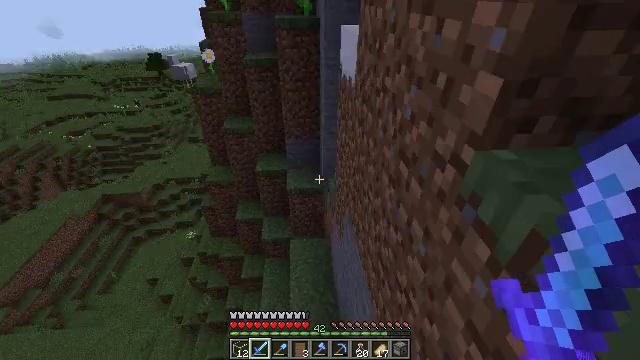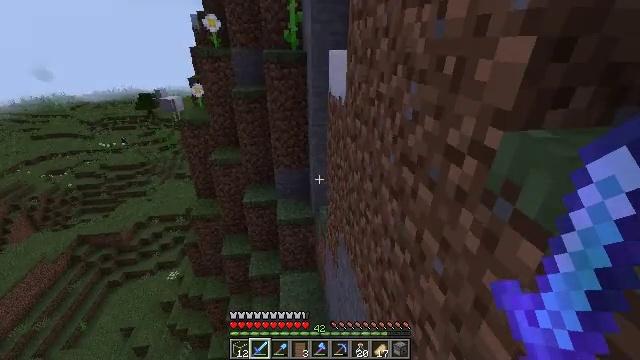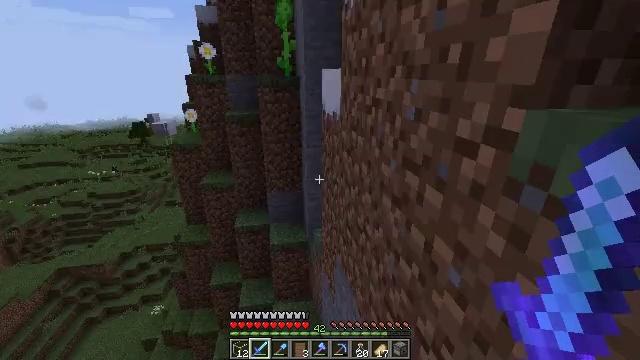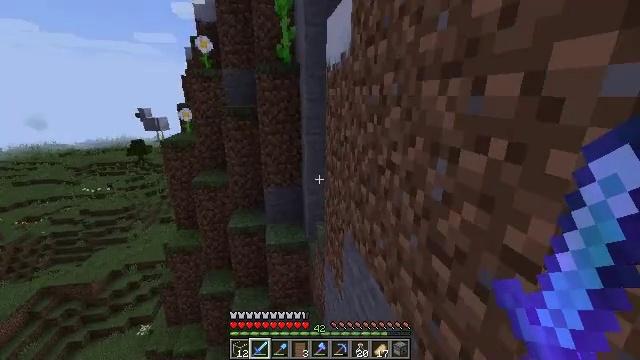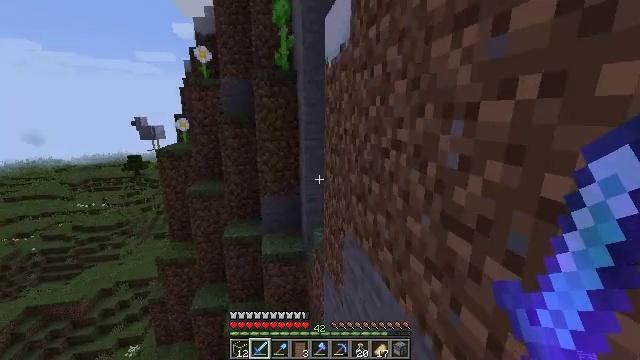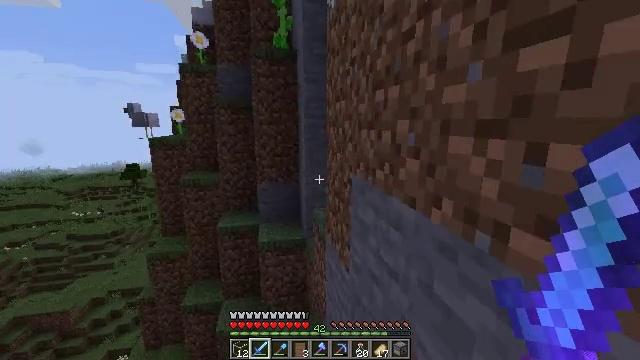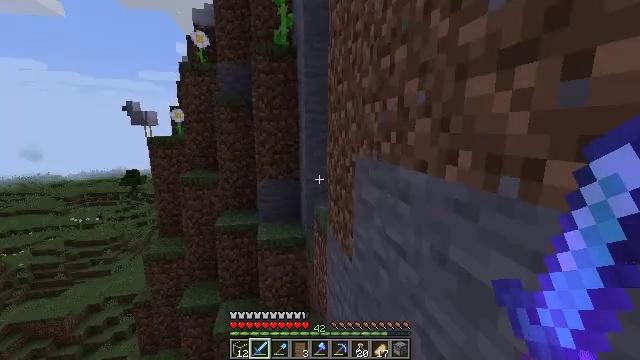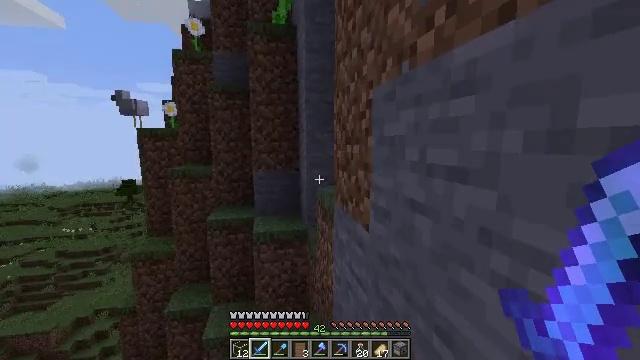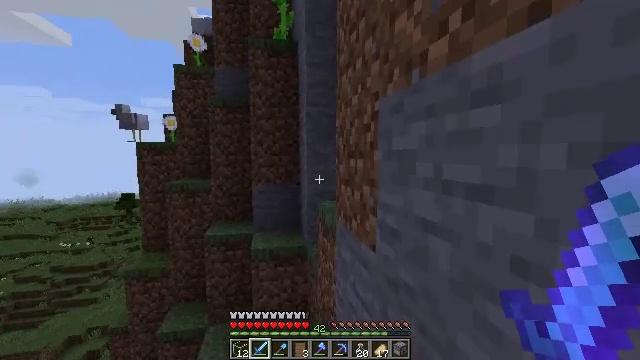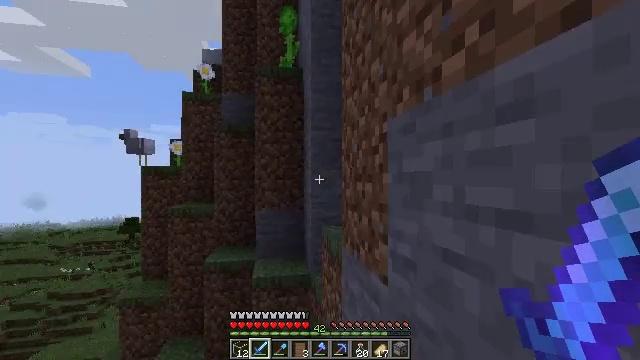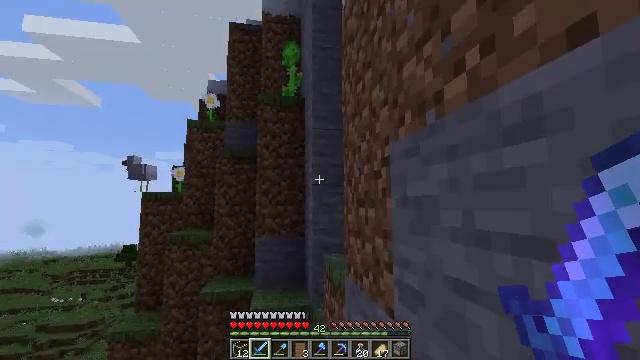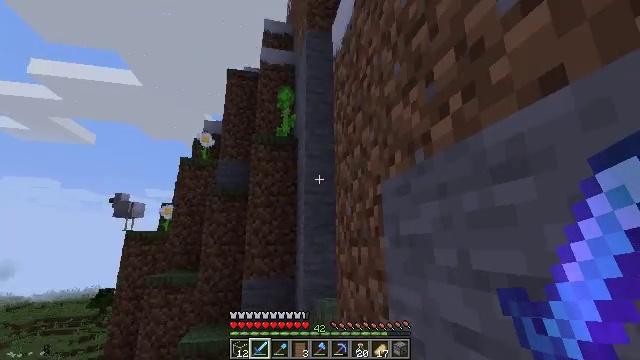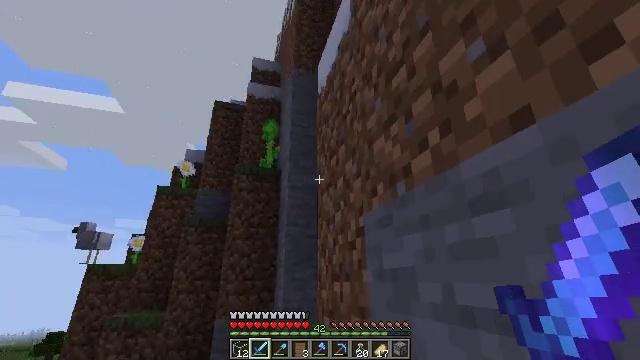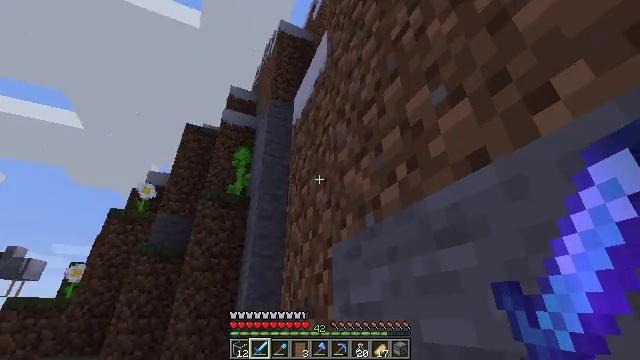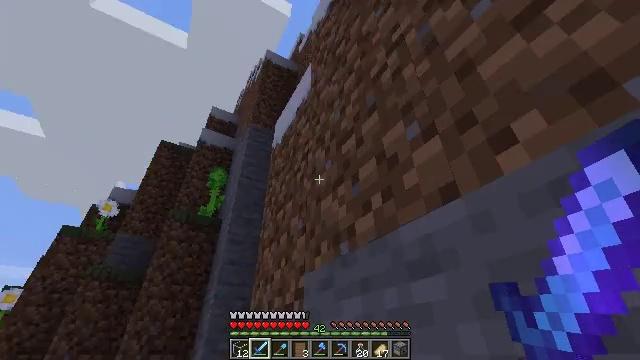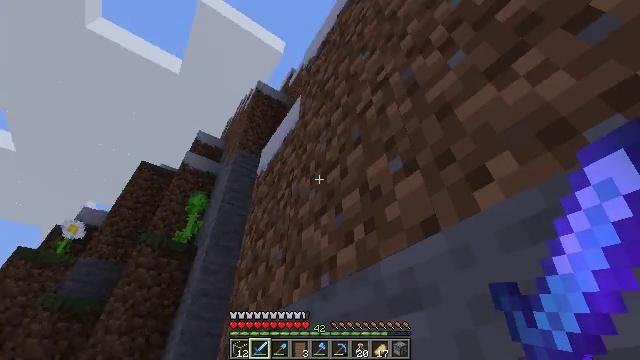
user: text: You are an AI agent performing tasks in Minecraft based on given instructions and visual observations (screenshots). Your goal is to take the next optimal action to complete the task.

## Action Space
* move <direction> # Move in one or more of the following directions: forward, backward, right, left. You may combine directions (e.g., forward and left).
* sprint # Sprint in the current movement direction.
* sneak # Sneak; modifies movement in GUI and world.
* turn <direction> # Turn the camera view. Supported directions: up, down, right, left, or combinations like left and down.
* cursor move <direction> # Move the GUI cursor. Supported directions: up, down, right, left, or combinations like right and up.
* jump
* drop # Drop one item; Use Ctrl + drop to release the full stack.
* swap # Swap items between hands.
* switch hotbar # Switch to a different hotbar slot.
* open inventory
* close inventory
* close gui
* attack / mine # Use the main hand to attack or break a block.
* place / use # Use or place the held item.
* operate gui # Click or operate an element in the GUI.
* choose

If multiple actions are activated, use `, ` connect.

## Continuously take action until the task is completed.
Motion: motion action
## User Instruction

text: Hunt animals.
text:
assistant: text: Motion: move forward, turn right and up, jump
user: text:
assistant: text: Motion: move forward, turn right and up, jump
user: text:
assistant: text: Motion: move forward, turn up, jump
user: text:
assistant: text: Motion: move forward, turn up, jump
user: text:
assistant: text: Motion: move forward, turn up, jump
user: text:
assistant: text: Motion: move forward, turn up, jump
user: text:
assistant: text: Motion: move forward, turn up
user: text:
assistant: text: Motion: turn up
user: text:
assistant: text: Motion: turn up
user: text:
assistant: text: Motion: turn up
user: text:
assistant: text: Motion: turn right and up
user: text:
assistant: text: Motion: turn right and up
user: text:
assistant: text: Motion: turn right and up
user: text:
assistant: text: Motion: turn right and up
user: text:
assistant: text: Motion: turn right and up
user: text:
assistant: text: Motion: turn right and up
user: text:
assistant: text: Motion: turn right and up
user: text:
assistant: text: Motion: turn right and up
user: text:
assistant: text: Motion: turn up
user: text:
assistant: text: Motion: no_op
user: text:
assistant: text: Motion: no_op
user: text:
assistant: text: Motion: no_op
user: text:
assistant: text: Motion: no_op
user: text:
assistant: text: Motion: turn left
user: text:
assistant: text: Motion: turn left and down
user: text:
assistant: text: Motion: turn left and down
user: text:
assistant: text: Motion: turn left and down
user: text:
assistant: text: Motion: turn left and down
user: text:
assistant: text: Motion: turn down
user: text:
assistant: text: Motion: turn down